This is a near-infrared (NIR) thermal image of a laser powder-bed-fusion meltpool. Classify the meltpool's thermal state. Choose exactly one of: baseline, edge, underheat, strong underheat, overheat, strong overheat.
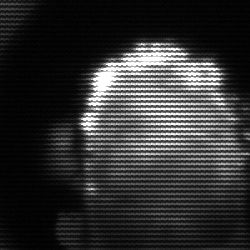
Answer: baseline